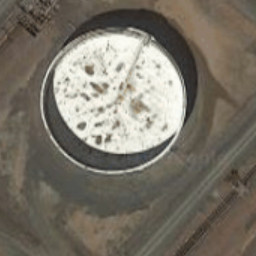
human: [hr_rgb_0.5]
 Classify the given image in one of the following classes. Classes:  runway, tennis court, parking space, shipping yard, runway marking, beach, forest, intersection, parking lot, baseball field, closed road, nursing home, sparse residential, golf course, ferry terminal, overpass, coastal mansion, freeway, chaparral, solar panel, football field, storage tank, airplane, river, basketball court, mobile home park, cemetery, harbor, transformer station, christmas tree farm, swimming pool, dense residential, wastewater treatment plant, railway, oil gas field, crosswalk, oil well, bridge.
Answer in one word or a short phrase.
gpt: storage tank